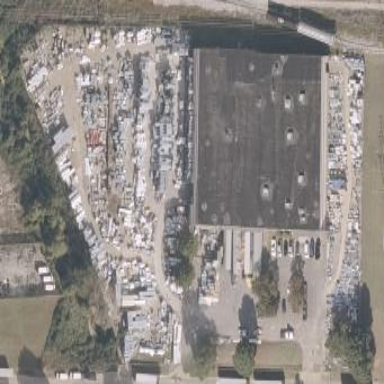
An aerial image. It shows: Industrial area featuring warehouse.